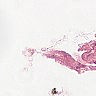
Metastatic tissue present: no